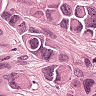
Metastatic tissue present: yes